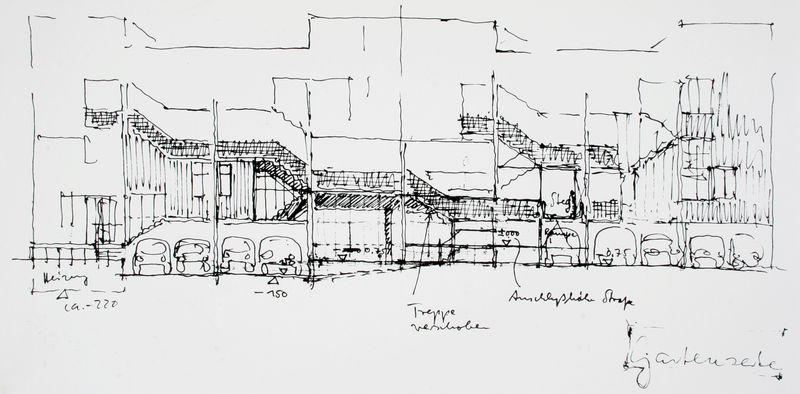
Titel: Ansichtsskizze
Künstler: Otto Steidle
Standort: Kassel-Dönche
Institution: Mehrfamilienhaus "dokumenta urbana"
Schlagwörter: fenster, schwarz, skizze, strasse, stützen, säulen, weiss, zeichnung, dach, gebäude, haus, masse, wand, architektur, boden, garten, schrift, fassade, mauer, grafik, graphik, linien, treppe, treppen, zahlen, stufen, tusche, linie, entwurf, plan, heizung, pfeil, autos, handschrift, pfeile, federzeichnung, aufriss, architekturzeichnung, planung, garage, parkhaus, anschlusshöhe